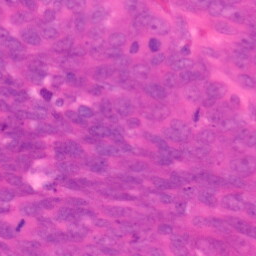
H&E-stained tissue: Colon